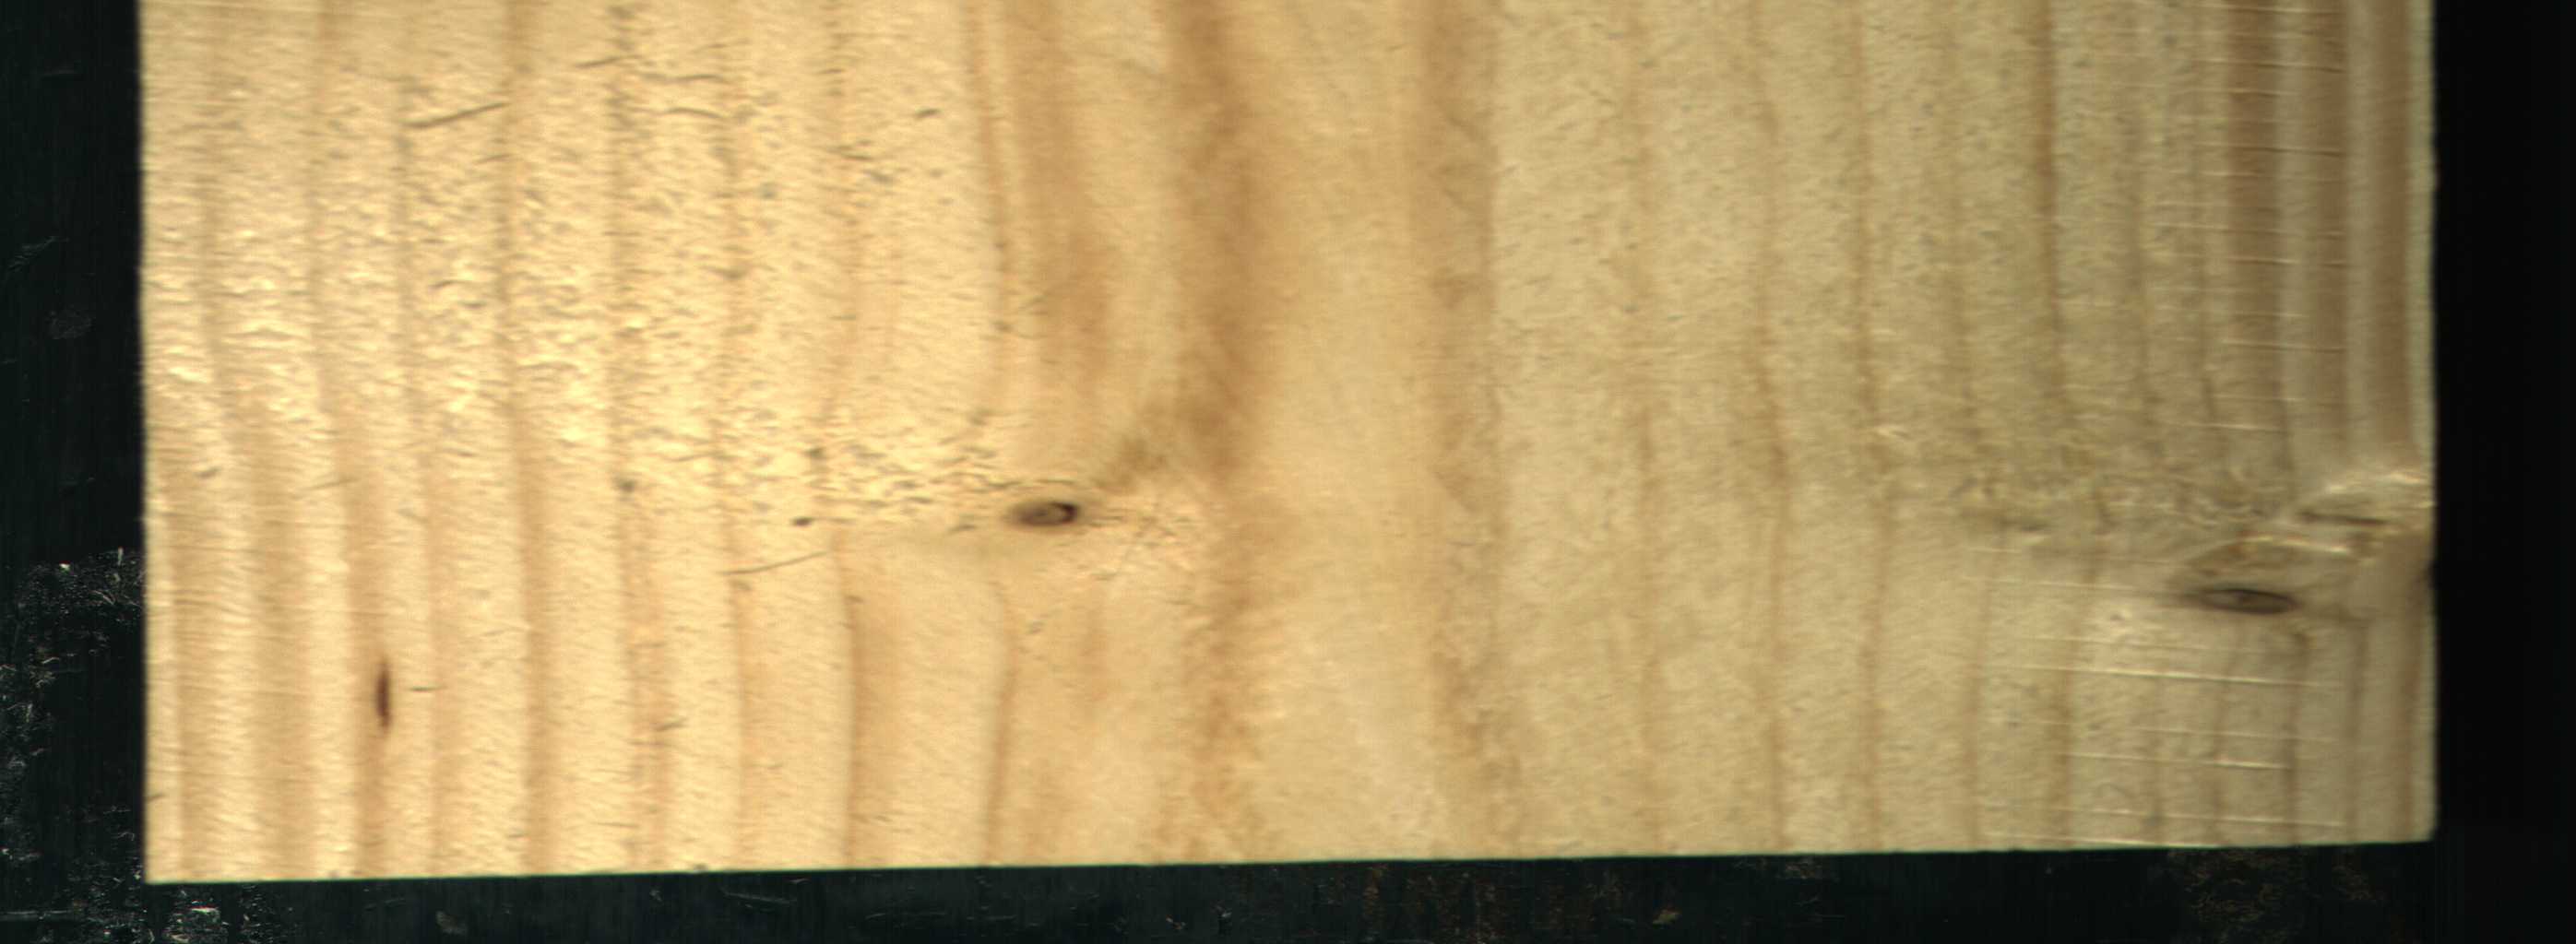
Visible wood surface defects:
resin
Live_Knot
Live_Knot